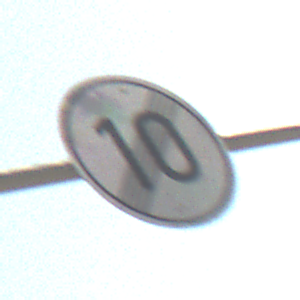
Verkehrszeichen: EndeGeschwindigkeit10
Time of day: MorningAfternoon
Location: Outdoor (Suburban)
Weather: Clear
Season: NotSpecified
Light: Natural